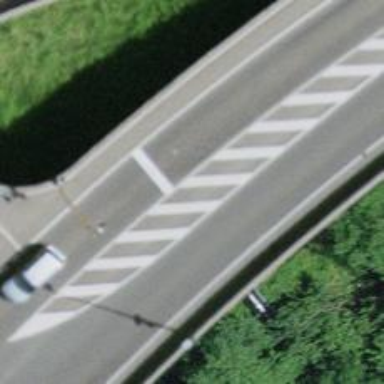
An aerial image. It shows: Road with traffic signals.